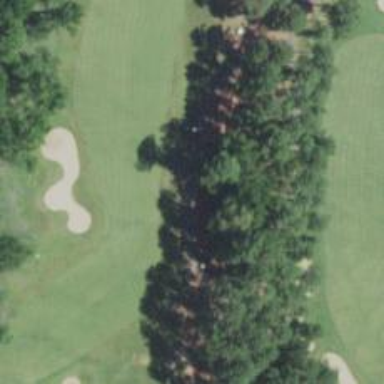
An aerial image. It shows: Path for both road and golf.